Question: Code section:
'''
struct id_s {
std::string name1;
std::string name2;
};
static const std::map<uint8_t, id_s> list = {
{ 0x00, { "Fred", "Apple" } },
{ 0x01, { "John", "Banana" } },
{ 0x02, { "Mark", "Mango" } }
};
int main()
{
for(const auto& it: list) {
std::cout<<it.first<<" "<<it.second.name1<<" "<<it.second.name2<<std::endl;
}
return 0;
}
'''
Problem is that once initialized all fields are correctly assigned, except "John" and "Mark", which are left as "".
How to correctly assign this with C++11 initialization lists?
Output from VS 2013 debug console:

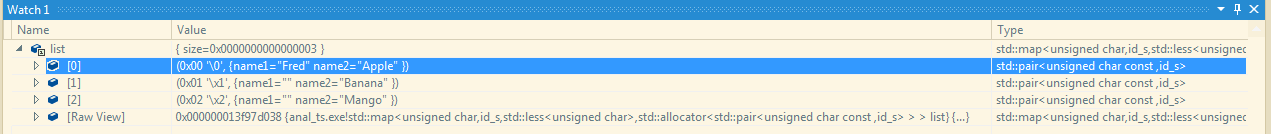
Answer: Visual Studio 2013 Update 2 has just fixed this bug.